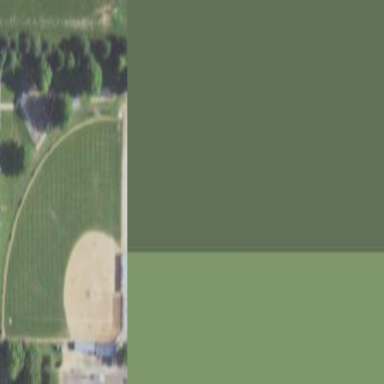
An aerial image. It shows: Softball pitch for baseball enthusiasts.